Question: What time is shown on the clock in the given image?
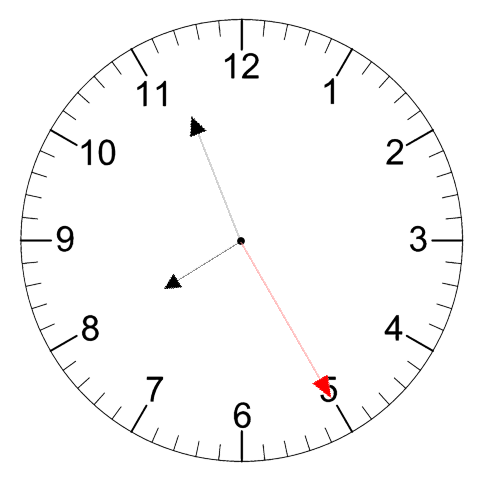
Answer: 07:56:25